Interaction volume radius: 5 \u00c5
Interaction volume height: 10 \u00c5
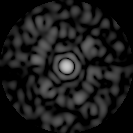
Disorder parameter: 0.8726